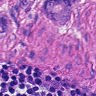
Metastatic tissue present: yes